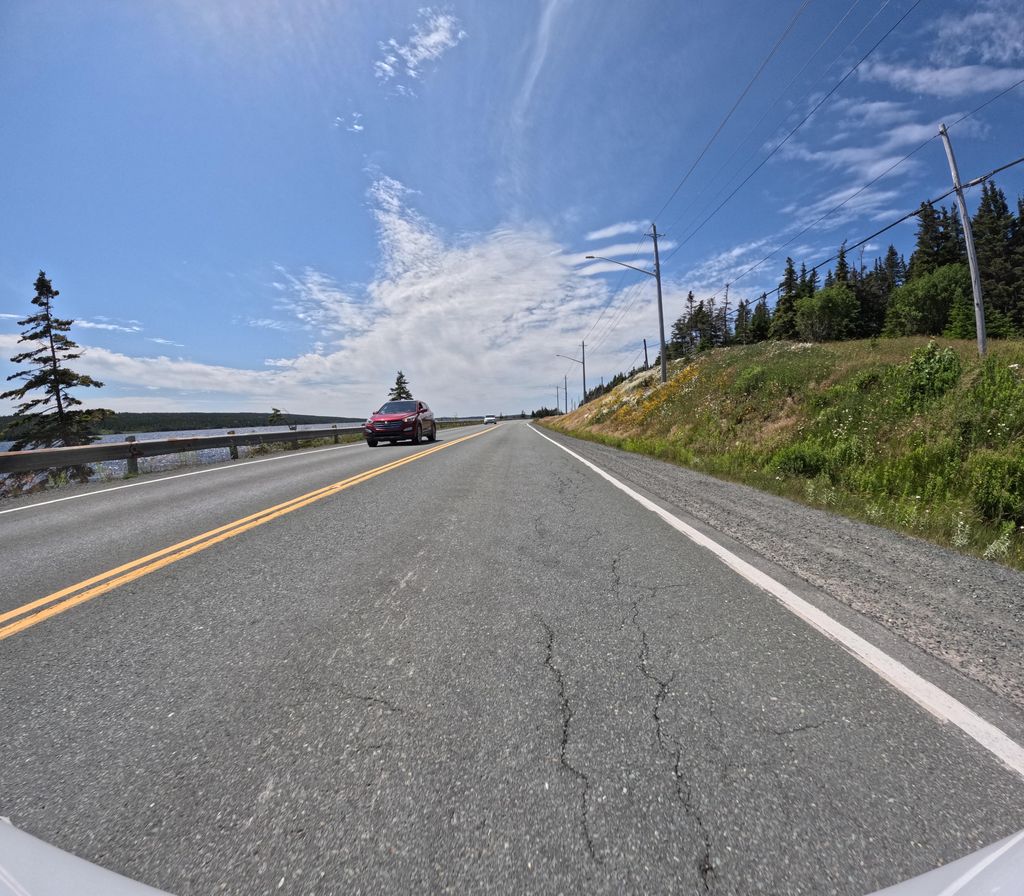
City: st_johns